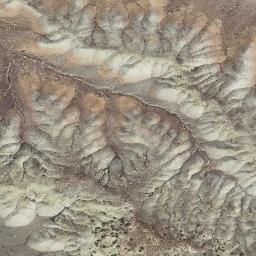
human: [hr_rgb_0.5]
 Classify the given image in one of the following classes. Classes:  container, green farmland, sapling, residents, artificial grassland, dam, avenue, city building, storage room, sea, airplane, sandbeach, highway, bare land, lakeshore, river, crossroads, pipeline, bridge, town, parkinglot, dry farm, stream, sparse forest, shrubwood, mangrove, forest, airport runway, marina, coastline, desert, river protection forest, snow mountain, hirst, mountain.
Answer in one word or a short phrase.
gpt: mountain